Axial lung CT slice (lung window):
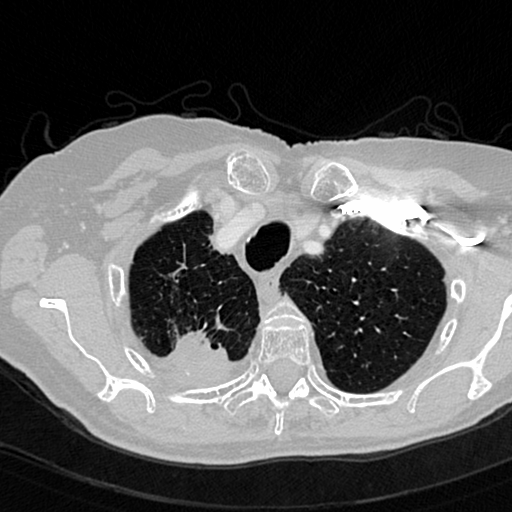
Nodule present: no